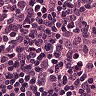
Metastatic tissue present: no